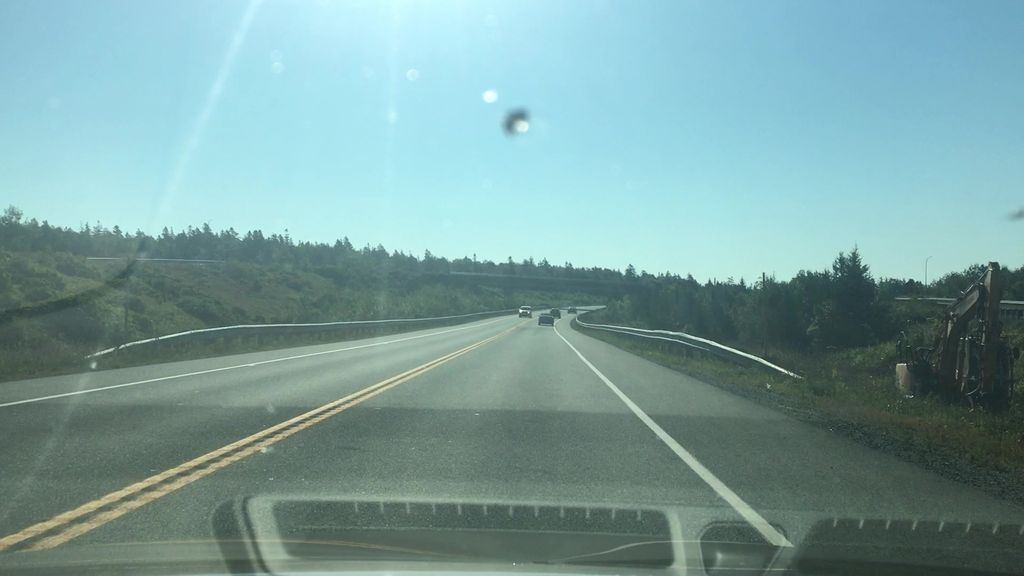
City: halifax